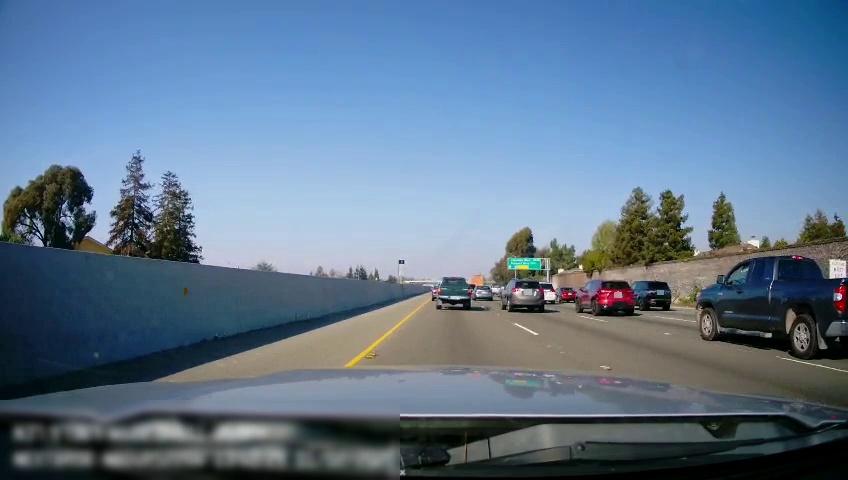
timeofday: Day
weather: Sunny
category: Drivable Space
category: Vehicles | Truck
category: Vehicles | SUV
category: Vehicles | Car
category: Vehicles | SUV
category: Vehicles | Truck
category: Vehicles | SUV
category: Vehicles | Car
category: Vehicles | SUV
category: Vehicles | SUV
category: Lanes | Alternate Lane
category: Lanes | Current Lane
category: Lanes | Alternate Lane
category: Lanes | Alternate Lane
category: Traffic | Signs
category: Traffic | Signs